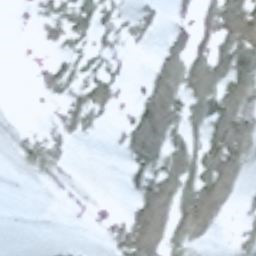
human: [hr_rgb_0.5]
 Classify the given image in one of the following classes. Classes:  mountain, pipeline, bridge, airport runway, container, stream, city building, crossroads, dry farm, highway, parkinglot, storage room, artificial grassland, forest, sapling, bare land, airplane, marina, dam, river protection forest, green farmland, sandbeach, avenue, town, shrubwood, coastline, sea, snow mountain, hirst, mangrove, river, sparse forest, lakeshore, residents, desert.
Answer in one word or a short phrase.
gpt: snow mountain